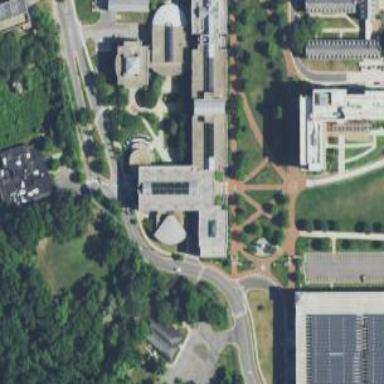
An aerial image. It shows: University building.